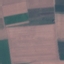
Land use / land cover class: AnnualCrop